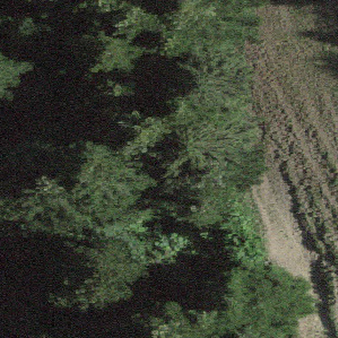
Label: other